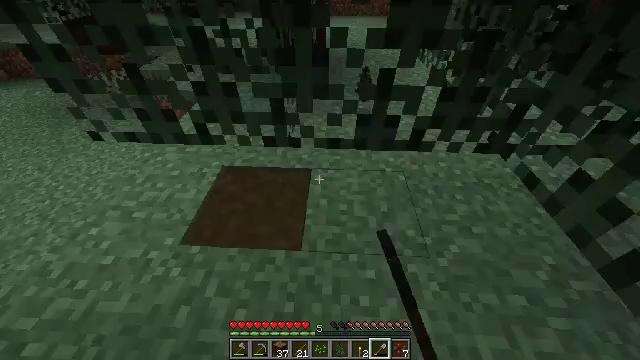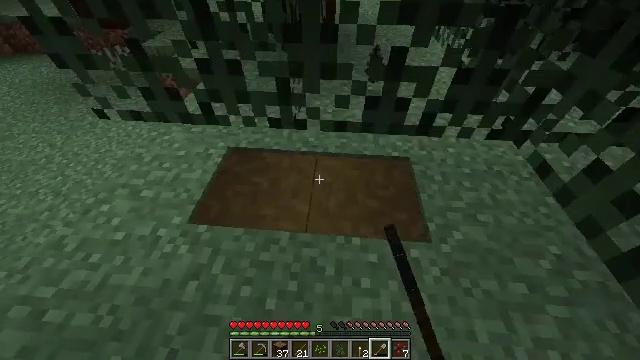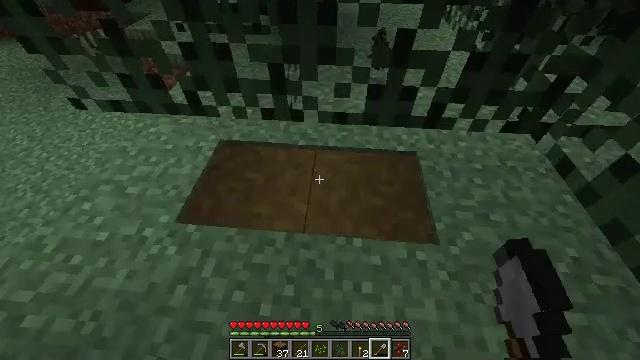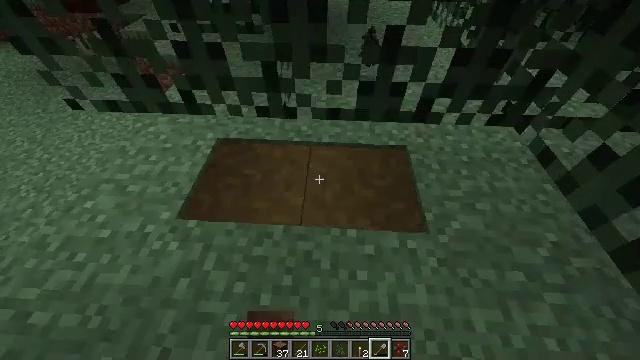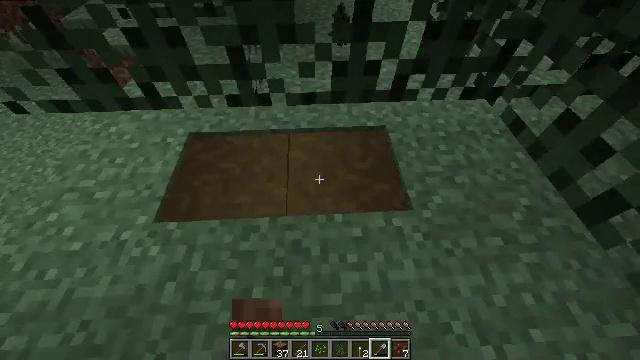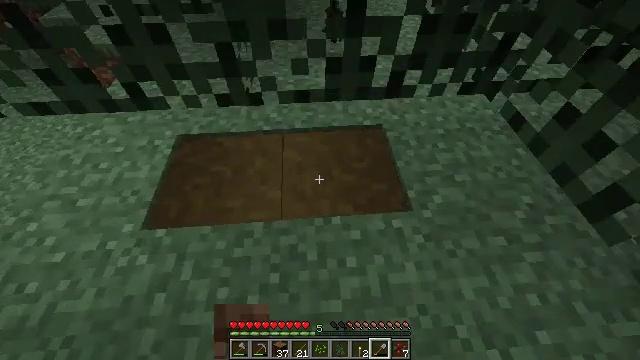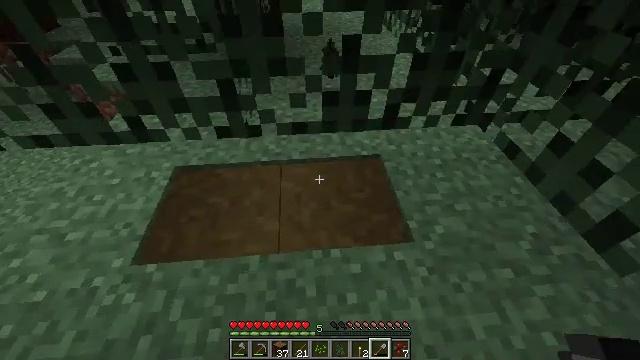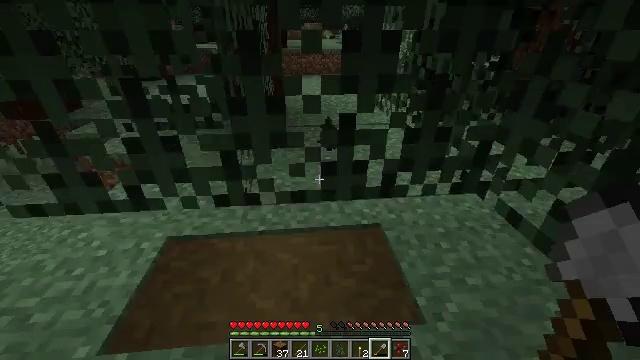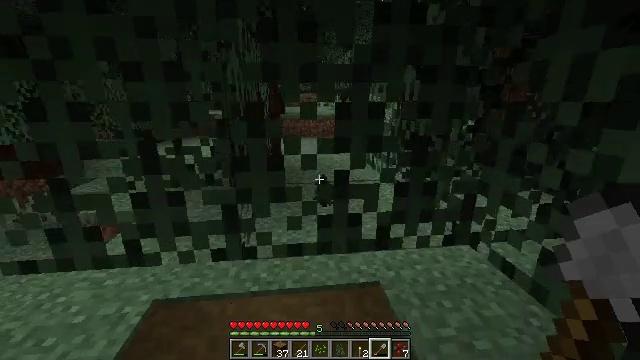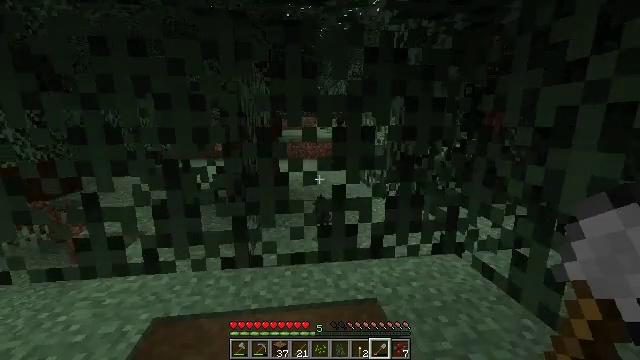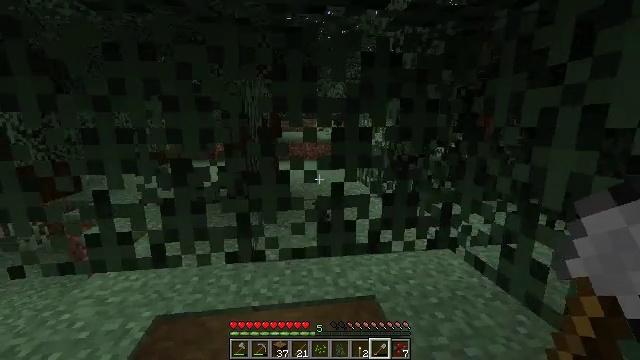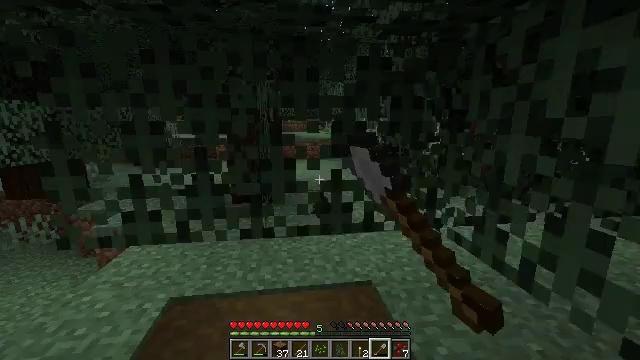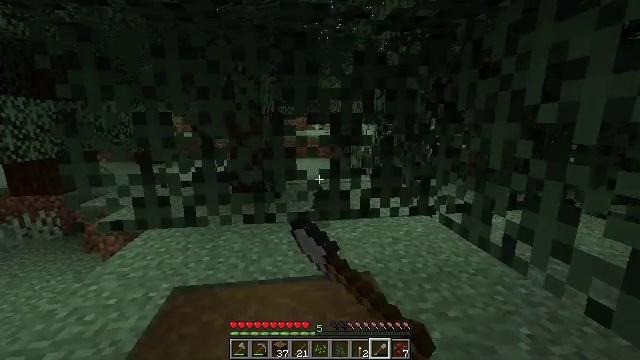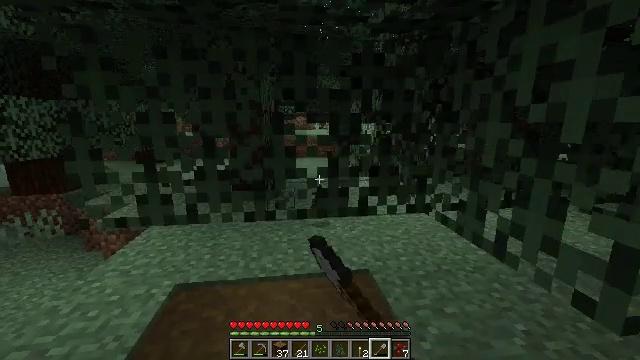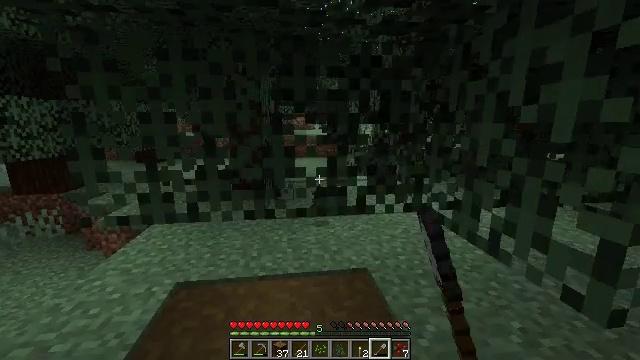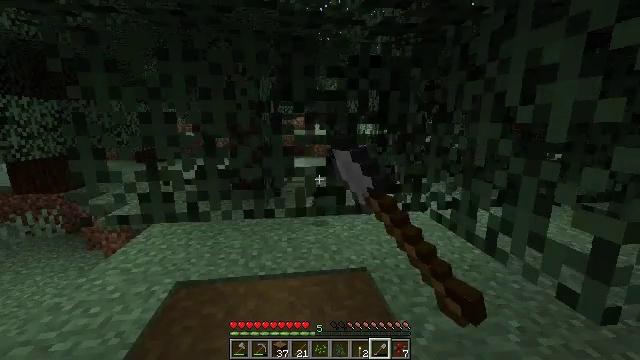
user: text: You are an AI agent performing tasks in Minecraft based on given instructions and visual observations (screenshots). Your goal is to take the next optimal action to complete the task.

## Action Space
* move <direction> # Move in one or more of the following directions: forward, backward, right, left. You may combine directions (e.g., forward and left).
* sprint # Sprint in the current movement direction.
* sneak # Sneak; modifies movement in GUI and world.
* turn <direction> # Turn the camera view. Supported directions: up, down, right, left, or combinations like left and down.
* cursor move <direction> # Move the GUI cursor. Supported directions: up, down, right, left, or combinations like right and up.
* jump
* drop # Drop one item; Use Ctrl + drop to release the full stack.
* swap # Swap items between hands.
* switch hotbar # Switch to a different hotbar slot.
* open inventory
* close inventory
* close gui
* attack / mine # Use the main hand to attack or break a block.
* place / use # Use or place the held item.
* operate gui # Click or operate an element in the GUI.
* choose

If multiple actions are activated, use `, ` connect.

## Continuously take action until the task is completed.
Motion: motion action
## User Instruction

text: Collect spruce leaves for landscaping.
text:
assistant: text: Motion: turn left and down, use / place
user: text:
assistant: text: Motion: turn down, use / place
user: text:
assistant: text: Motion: turn right and down, use / place
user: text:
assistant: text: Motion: turn right and down
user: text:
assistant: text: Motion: turn right
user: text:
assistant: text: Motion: turn up
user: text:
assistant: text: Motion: turn up
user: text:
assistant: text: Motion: move back, turn right and up
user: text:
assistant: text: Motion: move back, turn up
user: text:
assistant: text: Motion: move back, attack / mine
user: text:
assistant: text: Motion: attack / mine
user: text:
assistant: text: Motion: attack / mine
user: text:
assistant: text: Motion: attack / mine
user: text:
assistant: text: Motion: attack / mine
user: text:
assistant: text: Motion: attack / mine
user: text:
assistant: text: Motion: attack / mine
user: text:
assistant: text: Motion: attack / mine
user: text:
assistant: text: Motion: attack / mine
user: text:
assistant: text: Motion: attack / mine
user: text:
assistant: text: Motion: turn left and up, attack / mine
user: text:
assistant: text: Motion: turn left and up, attack / mine
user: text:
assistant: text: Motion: turn left, attack / mine
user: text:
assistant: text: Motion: attack / mine
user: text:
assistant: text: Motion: attack / mine
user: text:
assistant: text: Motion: attack / mine
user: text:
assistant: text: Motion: attack / mine
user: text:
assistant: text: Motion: attack / mine
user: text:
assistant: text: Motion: attack / mine
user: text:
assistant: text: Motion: attack / mine
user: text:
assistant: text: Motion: attack / mine